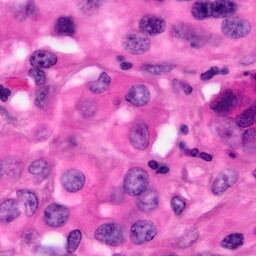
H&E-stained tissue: Pancreatic